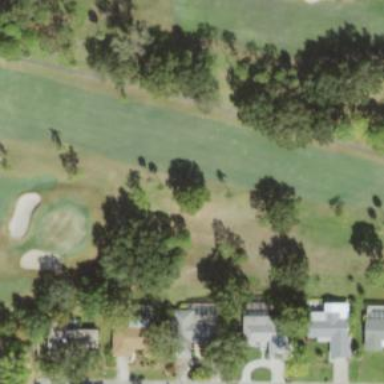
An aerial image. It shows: Scenic golf fairway.